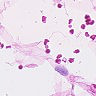
Metastatic tissue present: no